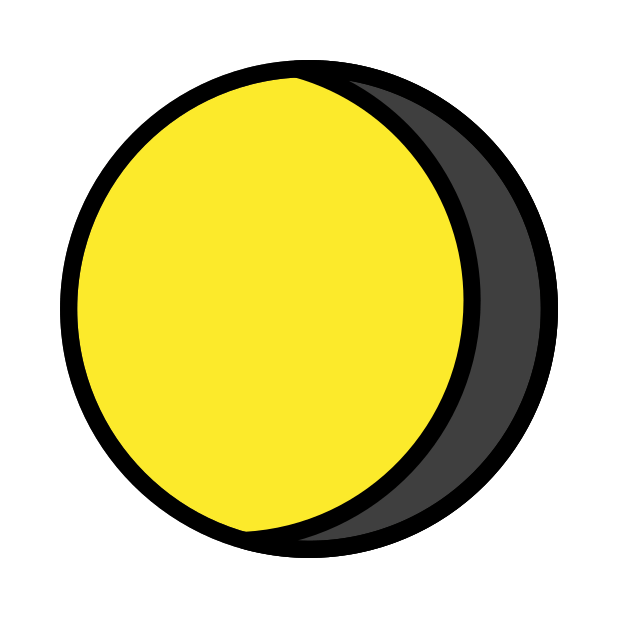
Emoji: 🌖
Name: waning gibbous moon symbol
Unicode: 0x1f316